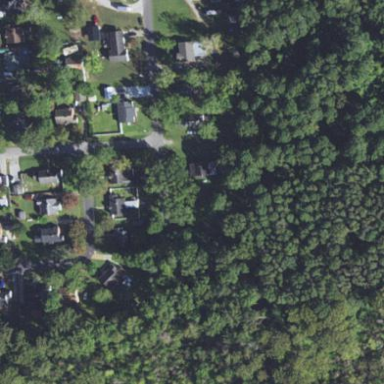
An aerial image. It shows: Evergreen woodland with needle-leaved trees.